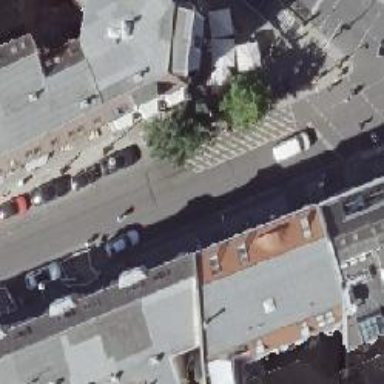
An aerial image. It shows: Parallel parking lane.